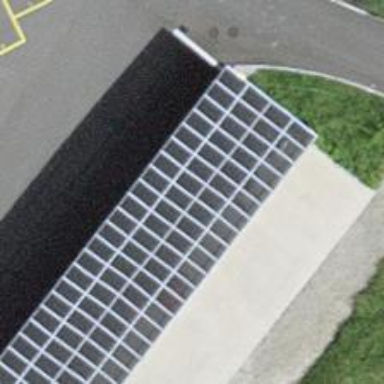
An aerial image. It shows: Carport building.